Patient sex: M
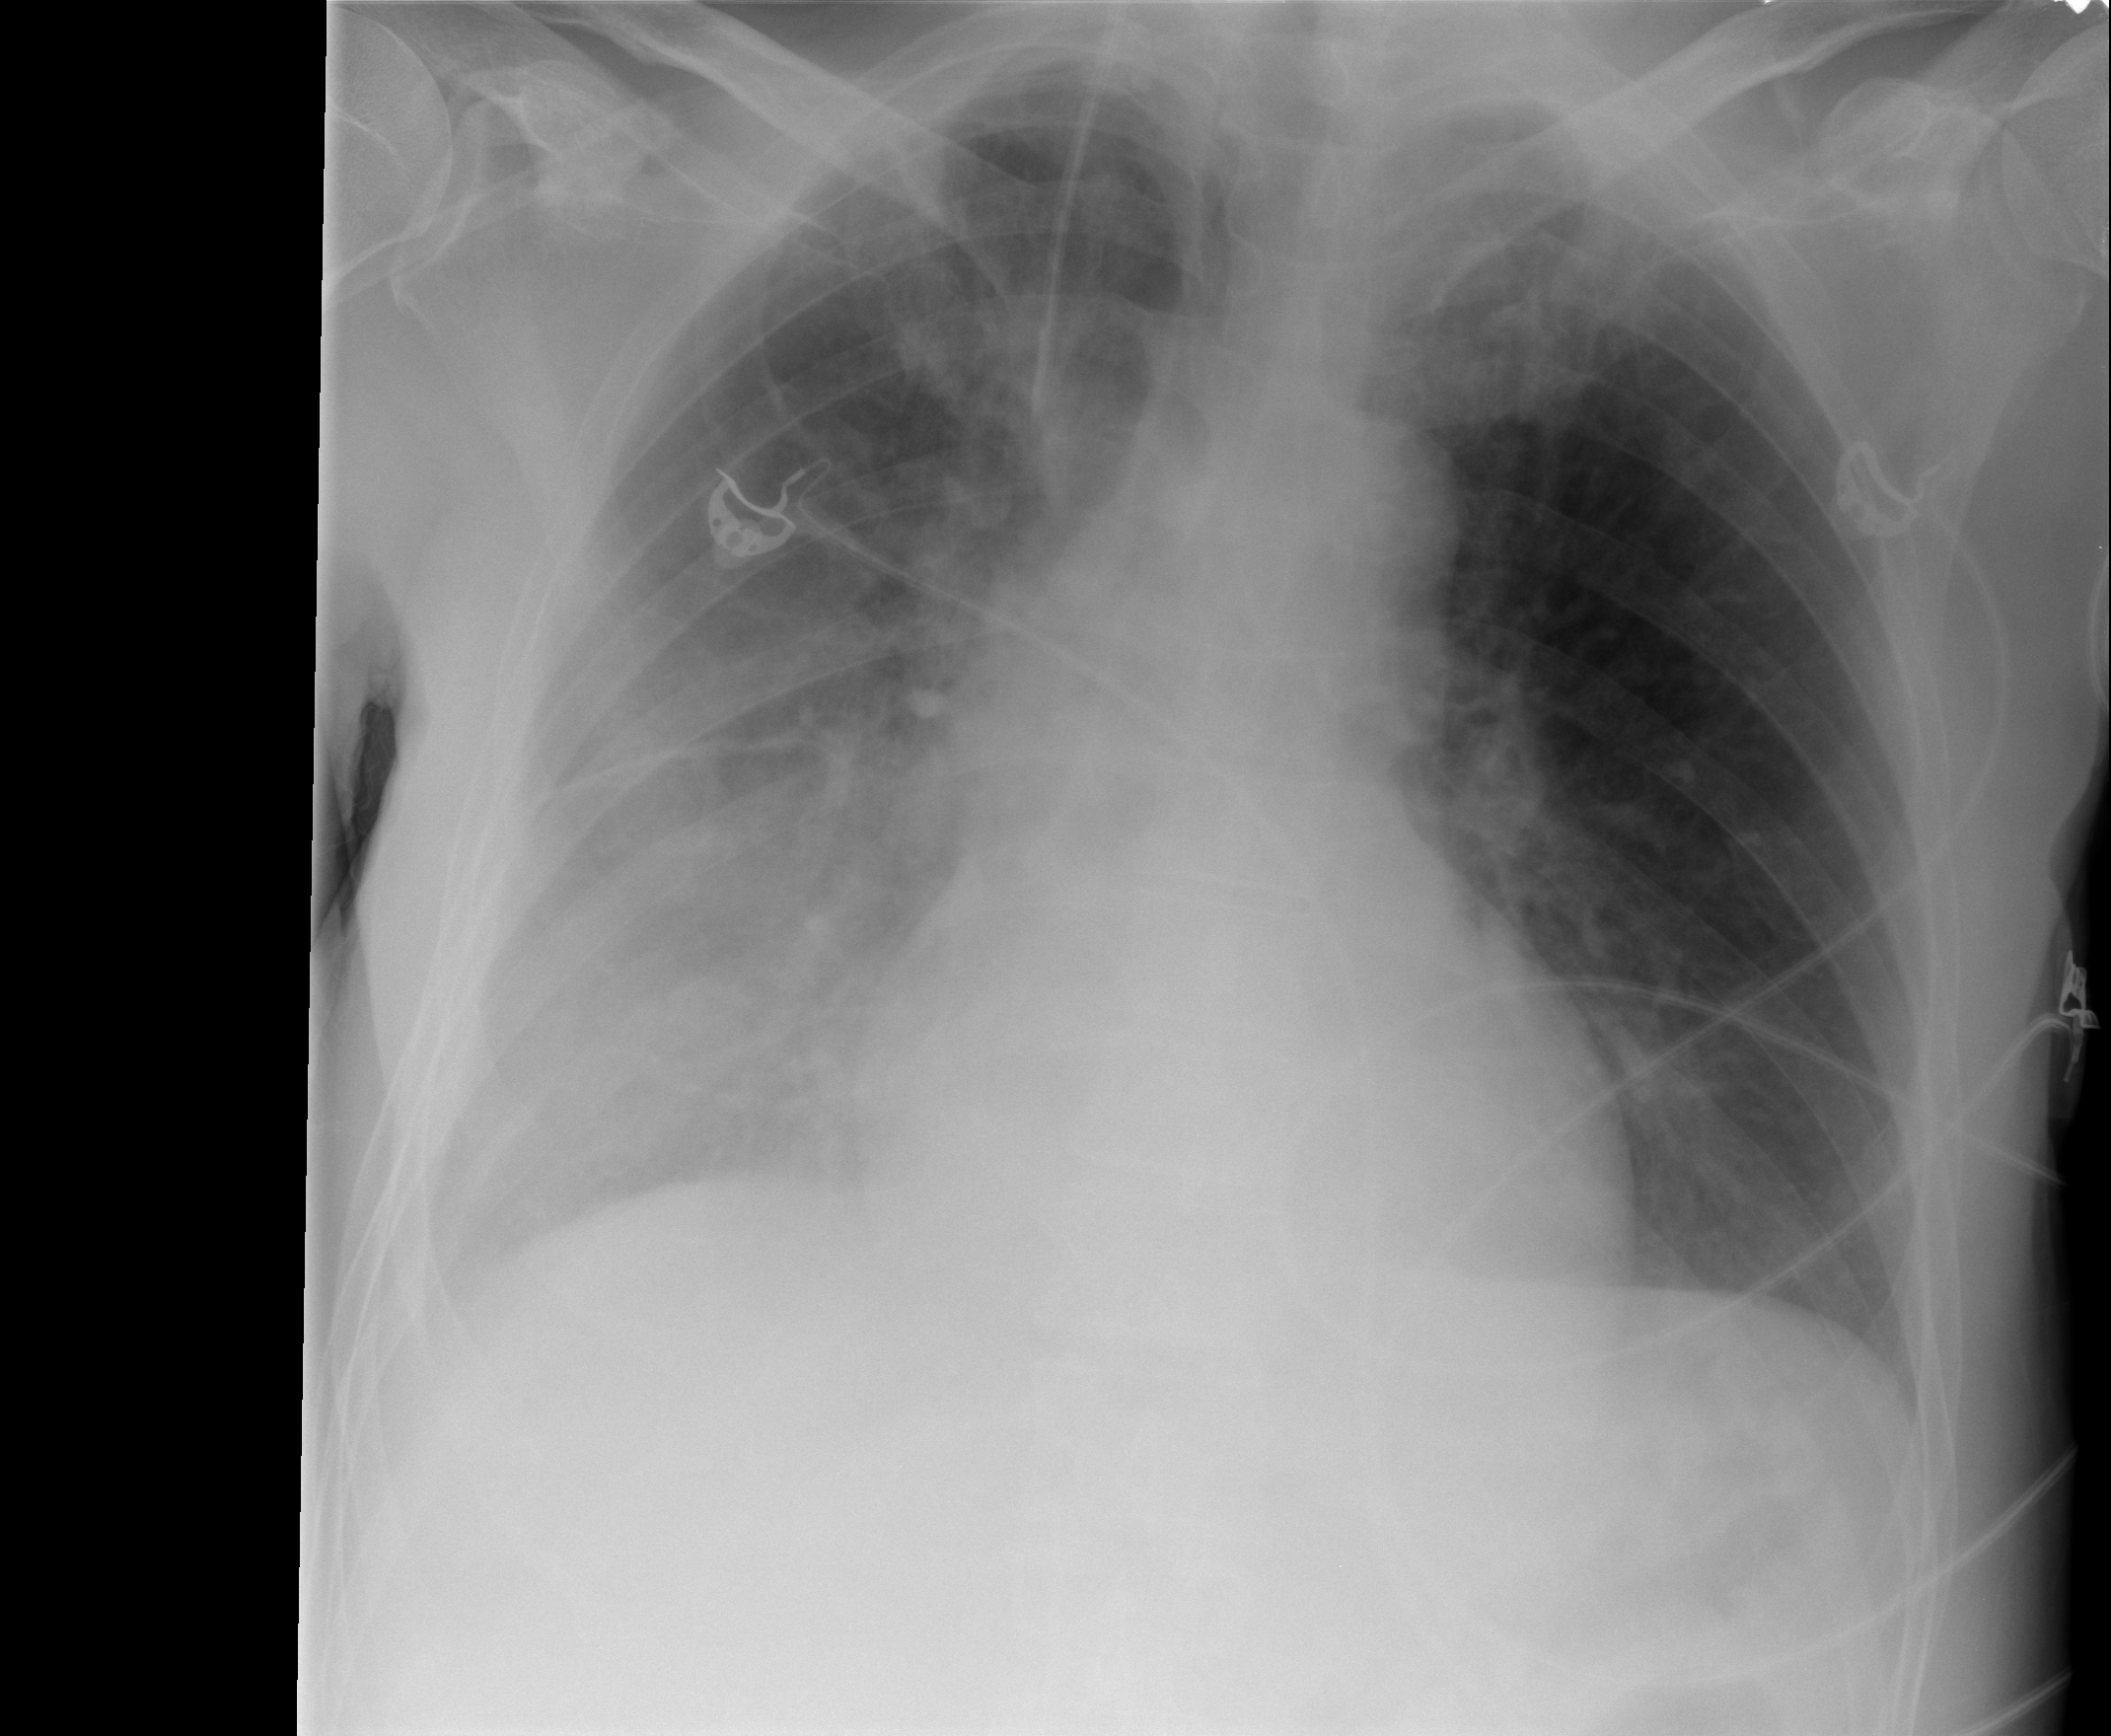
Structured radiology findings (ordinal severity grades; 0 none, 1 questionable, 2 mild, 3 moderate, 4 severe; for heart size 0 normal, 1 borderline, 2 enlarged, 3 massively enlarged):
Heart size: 0
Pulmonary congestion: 0
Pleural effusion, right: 3
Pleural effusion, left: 0
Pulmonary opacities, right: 3
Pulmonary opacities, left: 1
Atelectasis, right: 3
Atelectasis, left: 2